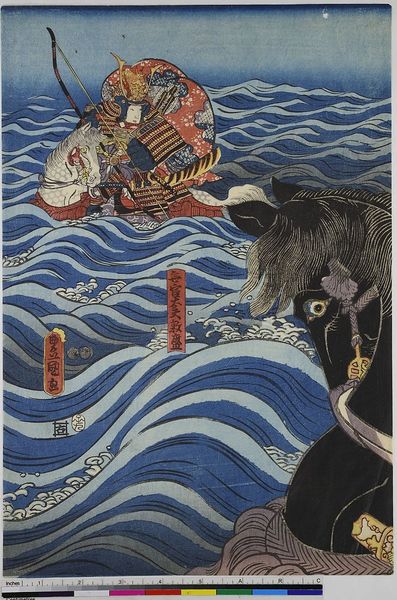
Titel: Die Schlacht von Ichi-no-tani: Das Duell mit Naozane
Künstler: Utagawa Kunisada
Standort: Hamburg
Institution: Museum für Kunst und Gewerbe Hamburg
Schlagwörter: blau, himmel, kampf, mann, meer, wasser, schwarz, zeichen, hochformat, sonne, theater, boot, pferd, umrandung, holzschnitt, japan, schrift, segel, welle, wellen, bogen, japanisch, pfosten, mond, stern, linie, druckgraphik, druckgrafik, angel, krieger, zeit, pfeil, farbholzschnitt, mer, schaumkrone, sea, edo, reproduktionen, druckerzeugnisse, theateraufführung, ukiyo, ichi, futaba, gunki